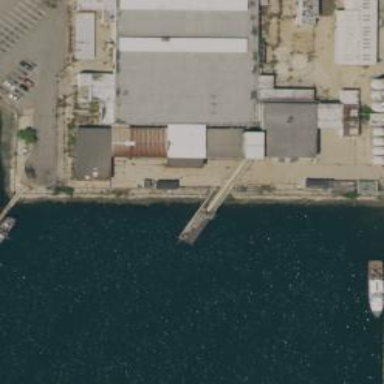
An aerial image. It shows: Man-made pier.